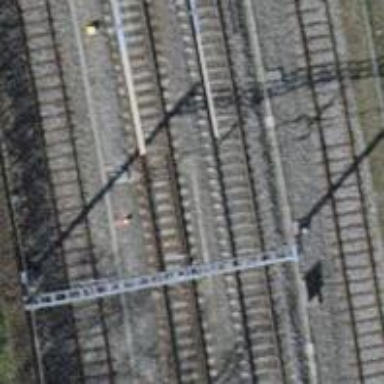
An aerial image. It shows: Single-track railway with electrified contact lines.